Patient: sex M, age 30
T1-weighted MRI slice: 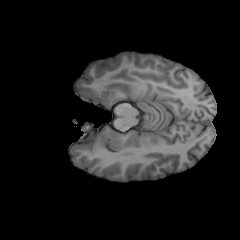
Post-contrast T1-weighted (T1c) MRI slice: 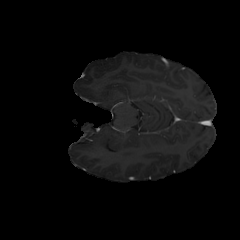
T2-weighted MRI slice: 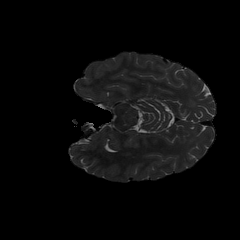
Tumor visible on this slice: no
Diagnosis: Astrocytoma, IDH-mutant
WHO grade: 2